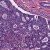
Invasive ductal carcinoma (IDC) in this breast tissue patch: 1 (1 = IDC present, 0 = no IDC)